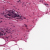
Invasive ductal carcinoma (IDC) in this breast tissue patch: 0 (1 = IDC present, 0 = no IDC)